Question: There are two Excel workbooks, Master and Survey Responses.
I have to loop through each row in Survey Responses, to select the value from the 4th column and compare it to the 4th column in Master. If there is no match then copy the complete row from Survey Responses to the end of Master. For the first time there will be no rows in Master so all rows must be copied from Survey Responses.
Survey Responses

The below code does not loop through all rows and if I run it a second time it copies all rows without performing the comparison.
'''
'''''Define Object for Target Workbook
Dim Target_Workbook As Workbook
Dim Source_Workbook As Workbook
Dim Source_Path As String
'''''Assign the Workbook File Name along with its Path
Source_Path = "C:\Users\Survey Responses\Survey Response.xls"
Set Source_Workbook = Workbooks.Open(Source_Path)
Set Target_Workbook = ThisWorkbook
'''''With Source_Workbook object now, it is possible to pull any data from it
'''''Read Data from Source File
'''''Logic to select unique rows only
Dim rngSource As Range, rngTarget As Range, cellSource As Range, cellTarget As Range
Set rngSource = Source_Workbook.Sheets(1).Range("Responses")
Set rngTarget = Target_Workbook.Sheets(2).Range("Responses")
Dim rowNr_target As Integer, Rng As Range
With Target_Workbook.Sheets(2)
rowNr_target = .Cells(.Rows.Count, "A").End(xlUp).Row
End With
Dim counter As Integer, found As Boolean, inner_counter As Integer
counter = 1
For Each cellSource In rngSource.Rows
'On Error Resume Next
If cellSource.Cells(counter, 1).Value = "" Then
Exit For
End If
found = False
inner_counter = 1
For Each cellTarget In rngTarget.Rows
If cellTarget.Cells(inner_counter, 1).Value = "" Then
Exit For
End If
''''test = Application.WorksheetFunction.VLookup(test1, rngTarget, 1, False)
If (cellSource.Cells(counter, 4) = cellTarget.Cells(inner_counter, 4)) Then
found = True
Exit For
End If
inner_counter = inner_counter + 1
Next
If (found = False) Then
cellSource.EntireRow.Copy
If (rowNr_target > 1) Then
rngTarget.Rows(rowNr_target + 1).Insert
Else
rngTarget.Rows(rowNr_target).Insert
End If
rowNr_target = rowNr_target + 1
End If
counter = counter + 1
'On Error GoTo 0
Next
'''''Target_Workbook.Sheets(2).Range("Responses").Value = Source_data
'''''Close Target Workbook
Source_Workbook.Save
Target_Workbook.Save
''''Source_Workbook.Close False
'''''Process Completed
MsgBox "Task Completed"
'''
---
Updated code:
'''
Dim cel As Range
Dim rng As Range
Dim r As Range
Dim lastrow As Long
Dim Target_Workbook As Workbook
Dim Source_Workbook As Workbook
Dim Source_Path As String
'''''Assign the Workbook File Name along with its Path
Source_Path = "C:\Users\Survey Responses\Survey Response.xls"
Set Source_Workbook = Workbooks.Open(Source_Path)
Set Target_Workbook = ThisWorkbook
Dim rngSource As Range, rngTarget As Range, cellSource As Range, cellTarget As Range
Set rngSource = Source_Workbook.Sheets(1).Range("Responses")
Set rngTarget = Target_Workbook.Sheets(2).Range("Responses")
With Target_Workbook.Sheets(2)
lastrow = .Cells(.Rows.Count, 1).End(xlUp).Row
For Each cel In Source_Workbook.Sheets(1).Range("D:D")
If cel.Value = "" Then
Exit For
End If
Set r = .Range("D:D").Find(What:=cel, LookIn:=xlFormulas, _
LookAt:=xlWhole, SearchOrder:=xlByRows, SearchDirection:=xlNext, _
MatchCase:=False, SearchFormat:=False)
If r Is Nothing Then
cel.EntireRow.Copy
rngTarget.Rows(lastrow).Insert
''If Not rng Is Nothing Then Set rng = Union(rng, cel) Else Set rng = cel
End If
Next cel
''rng.Copy.Range("A" & lastrow).PasteSpecial xlPasteValues
End With
'''''Close Target Workbook
Source_Workbook.Save
Target_Workbook.Save
''''Source_Workbook.Close False
'''''Process Completed
MsgBox "Task Completed"
'''
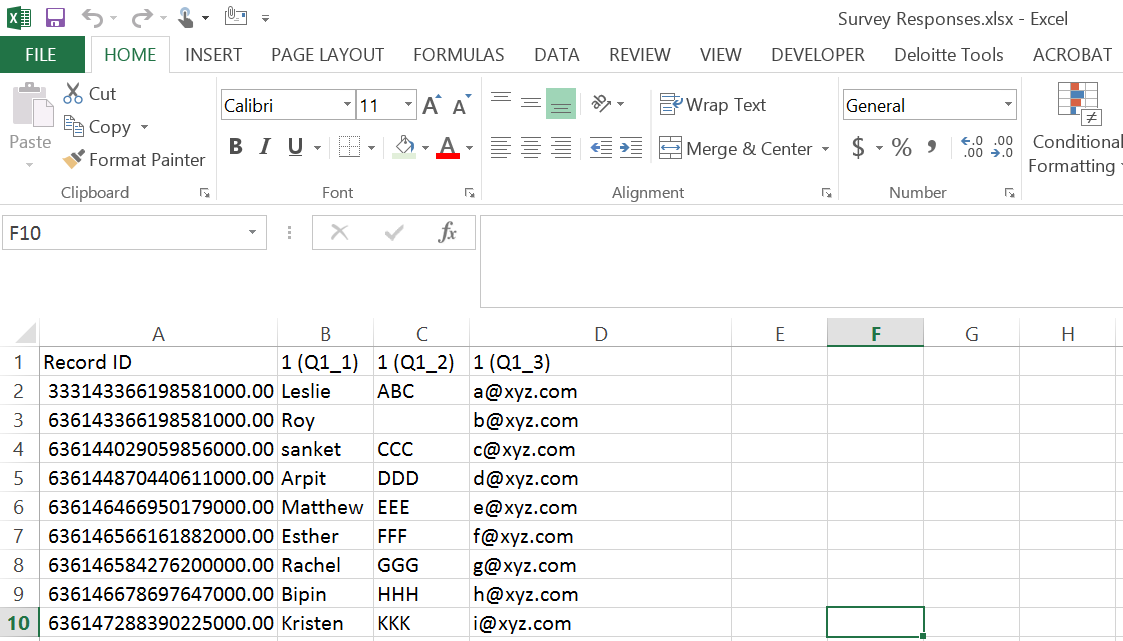
Answer: This is untested code but it should help you with anything you already have. You will need to adjust the ranges to suit yourself, but it will loop through one sheet and collect values that dont exists and then copy them to another sheet.
Try this,
'''
Sub dave()
Dim cel As Range
Dim rng As Range
Dim r As Range
Dim lastrow As Long
With Sheets("Master")
lastrow = .Cells(.Rows.Count, 1).End(xlUp).Row
For Each cel In Sheets("Sheet1").Range("D1:D22")
Set r = .Range("D:D").Find(What:=cel, LookIn:=xlFormulas, _
LookAt:=xlWhole, SearchOrder:=xlByRows, SearchDirection:=xlNext, _
MatchCase:=False, SearchFormat:=False)
If r Is Nothing Then
If Not rng Is Nothing Then Set rng = Union(rng, cel) Else Set rng = cel
End If
Next cel
rng.Copy
.Range("A" & lastrow).PasteSpecial xlPasteValues
End With
End Sub
'''